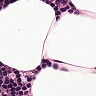
Metastatic tissue present: no